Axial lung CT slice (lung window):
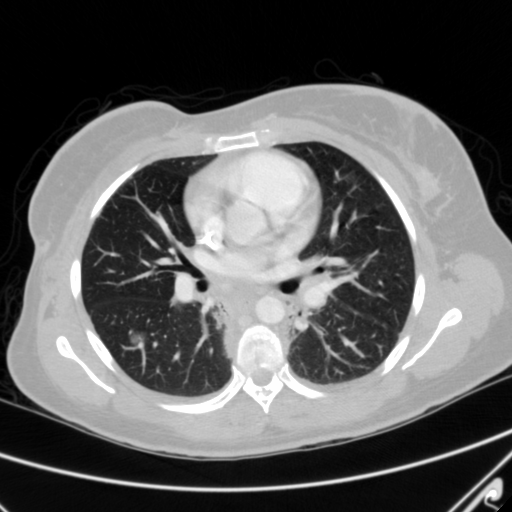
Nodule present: yes
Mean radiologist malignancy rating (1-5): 3.4